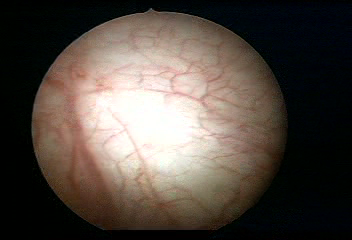
Modality: WLC
Class: Normal mucosa
Bladder cancer association: No